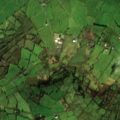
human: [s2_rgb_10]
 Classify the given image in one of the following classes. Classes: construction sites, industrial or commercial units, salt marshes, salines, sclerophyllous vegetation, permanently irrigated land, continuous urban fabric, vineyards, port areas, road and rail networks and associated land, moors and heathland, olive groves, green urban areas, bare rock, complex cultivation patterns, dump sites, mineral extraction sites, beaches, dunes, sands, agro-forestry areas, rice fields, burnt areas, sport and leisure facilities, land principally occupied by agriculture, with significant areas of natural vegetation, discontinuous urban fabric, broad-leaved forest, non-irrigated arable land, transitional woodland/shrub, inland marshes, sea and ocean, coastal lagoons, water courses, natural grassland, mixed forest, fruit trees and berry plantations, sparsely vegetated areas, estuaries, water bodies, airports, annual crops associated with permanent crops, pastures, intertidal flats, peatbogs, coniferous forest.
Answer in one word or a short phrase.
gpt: pastures